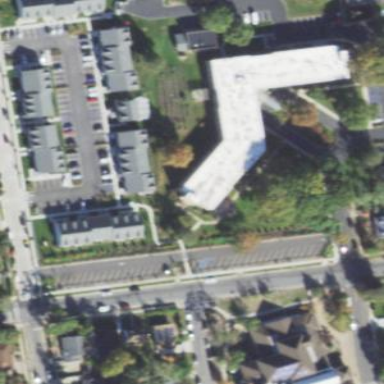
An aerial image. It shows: Building.